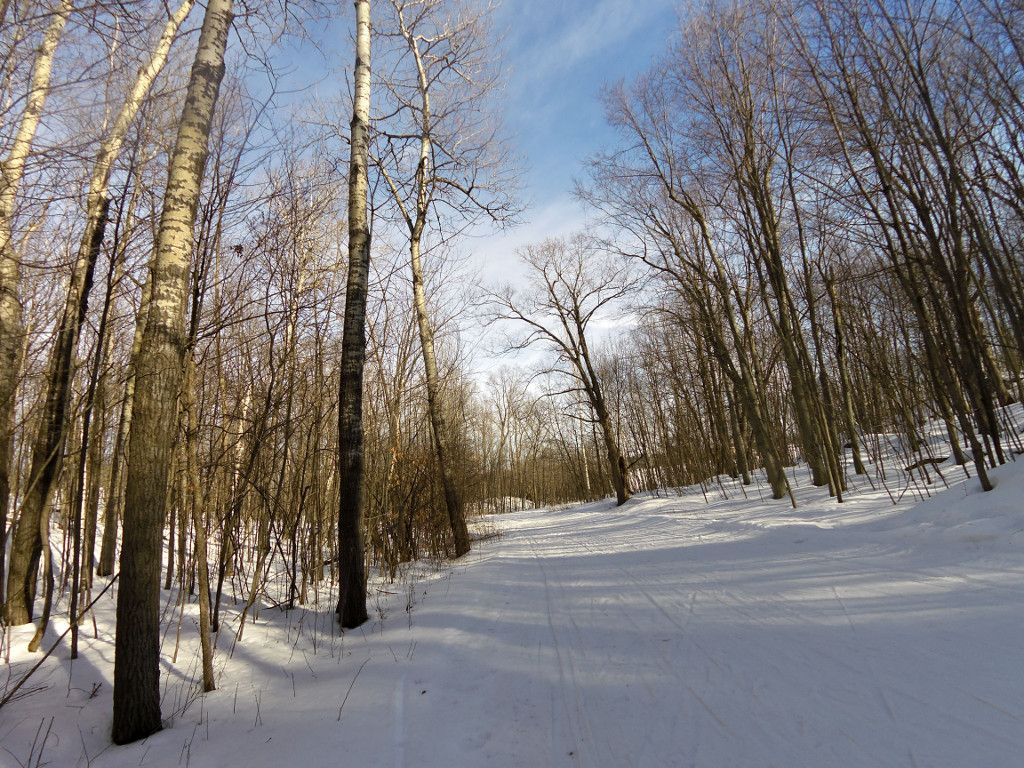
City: ottawa-gatineau